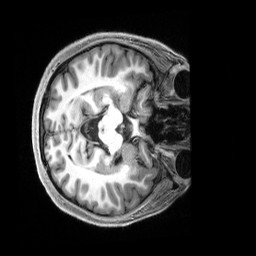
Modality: T1w
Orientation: axial
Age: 18
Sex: female
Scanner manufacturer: siemens
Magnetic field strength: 3 T
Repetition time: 2.5 s
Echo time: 0.00222 s